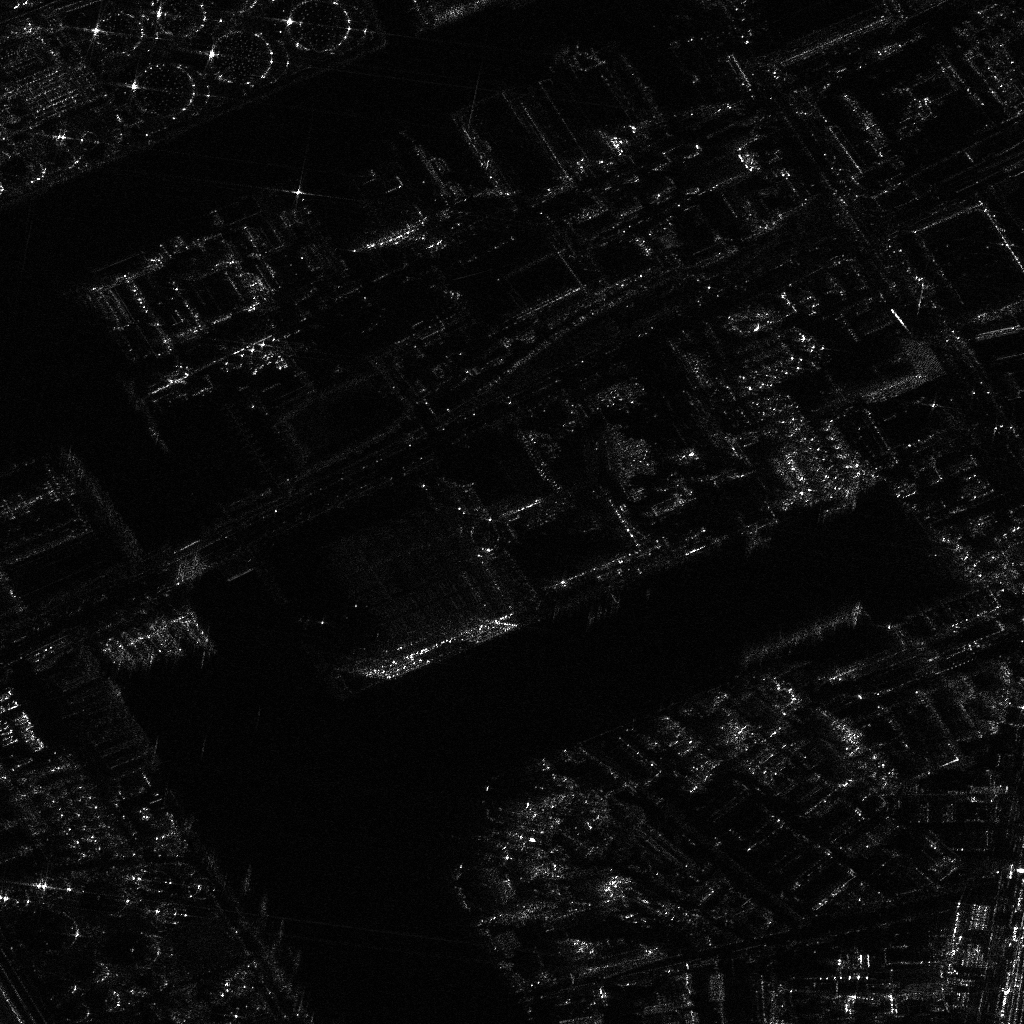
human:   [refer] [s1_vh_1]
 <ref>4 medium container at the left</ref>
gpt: <box>[[15, 60, 21, 62, 56], [13, 61, 18, 63, 56], [11, 62, 15, 64, 56], [9, 62, 12, 65, 56]]</box>